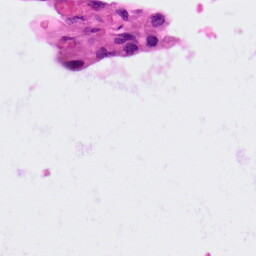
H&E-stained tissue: Lung